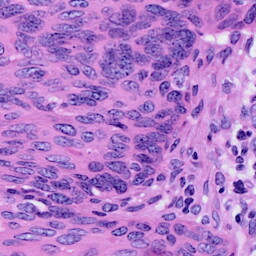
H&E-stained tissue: Cervix